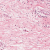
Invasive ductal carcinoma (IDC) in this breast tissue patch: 0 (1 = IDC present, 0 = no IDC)